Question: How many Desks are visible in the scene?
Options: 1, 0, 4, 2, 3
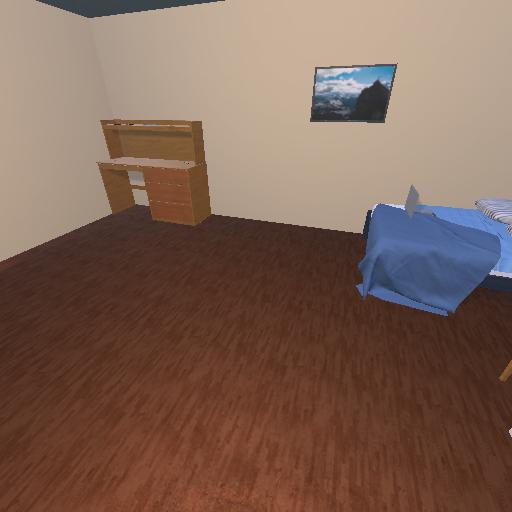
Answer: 1